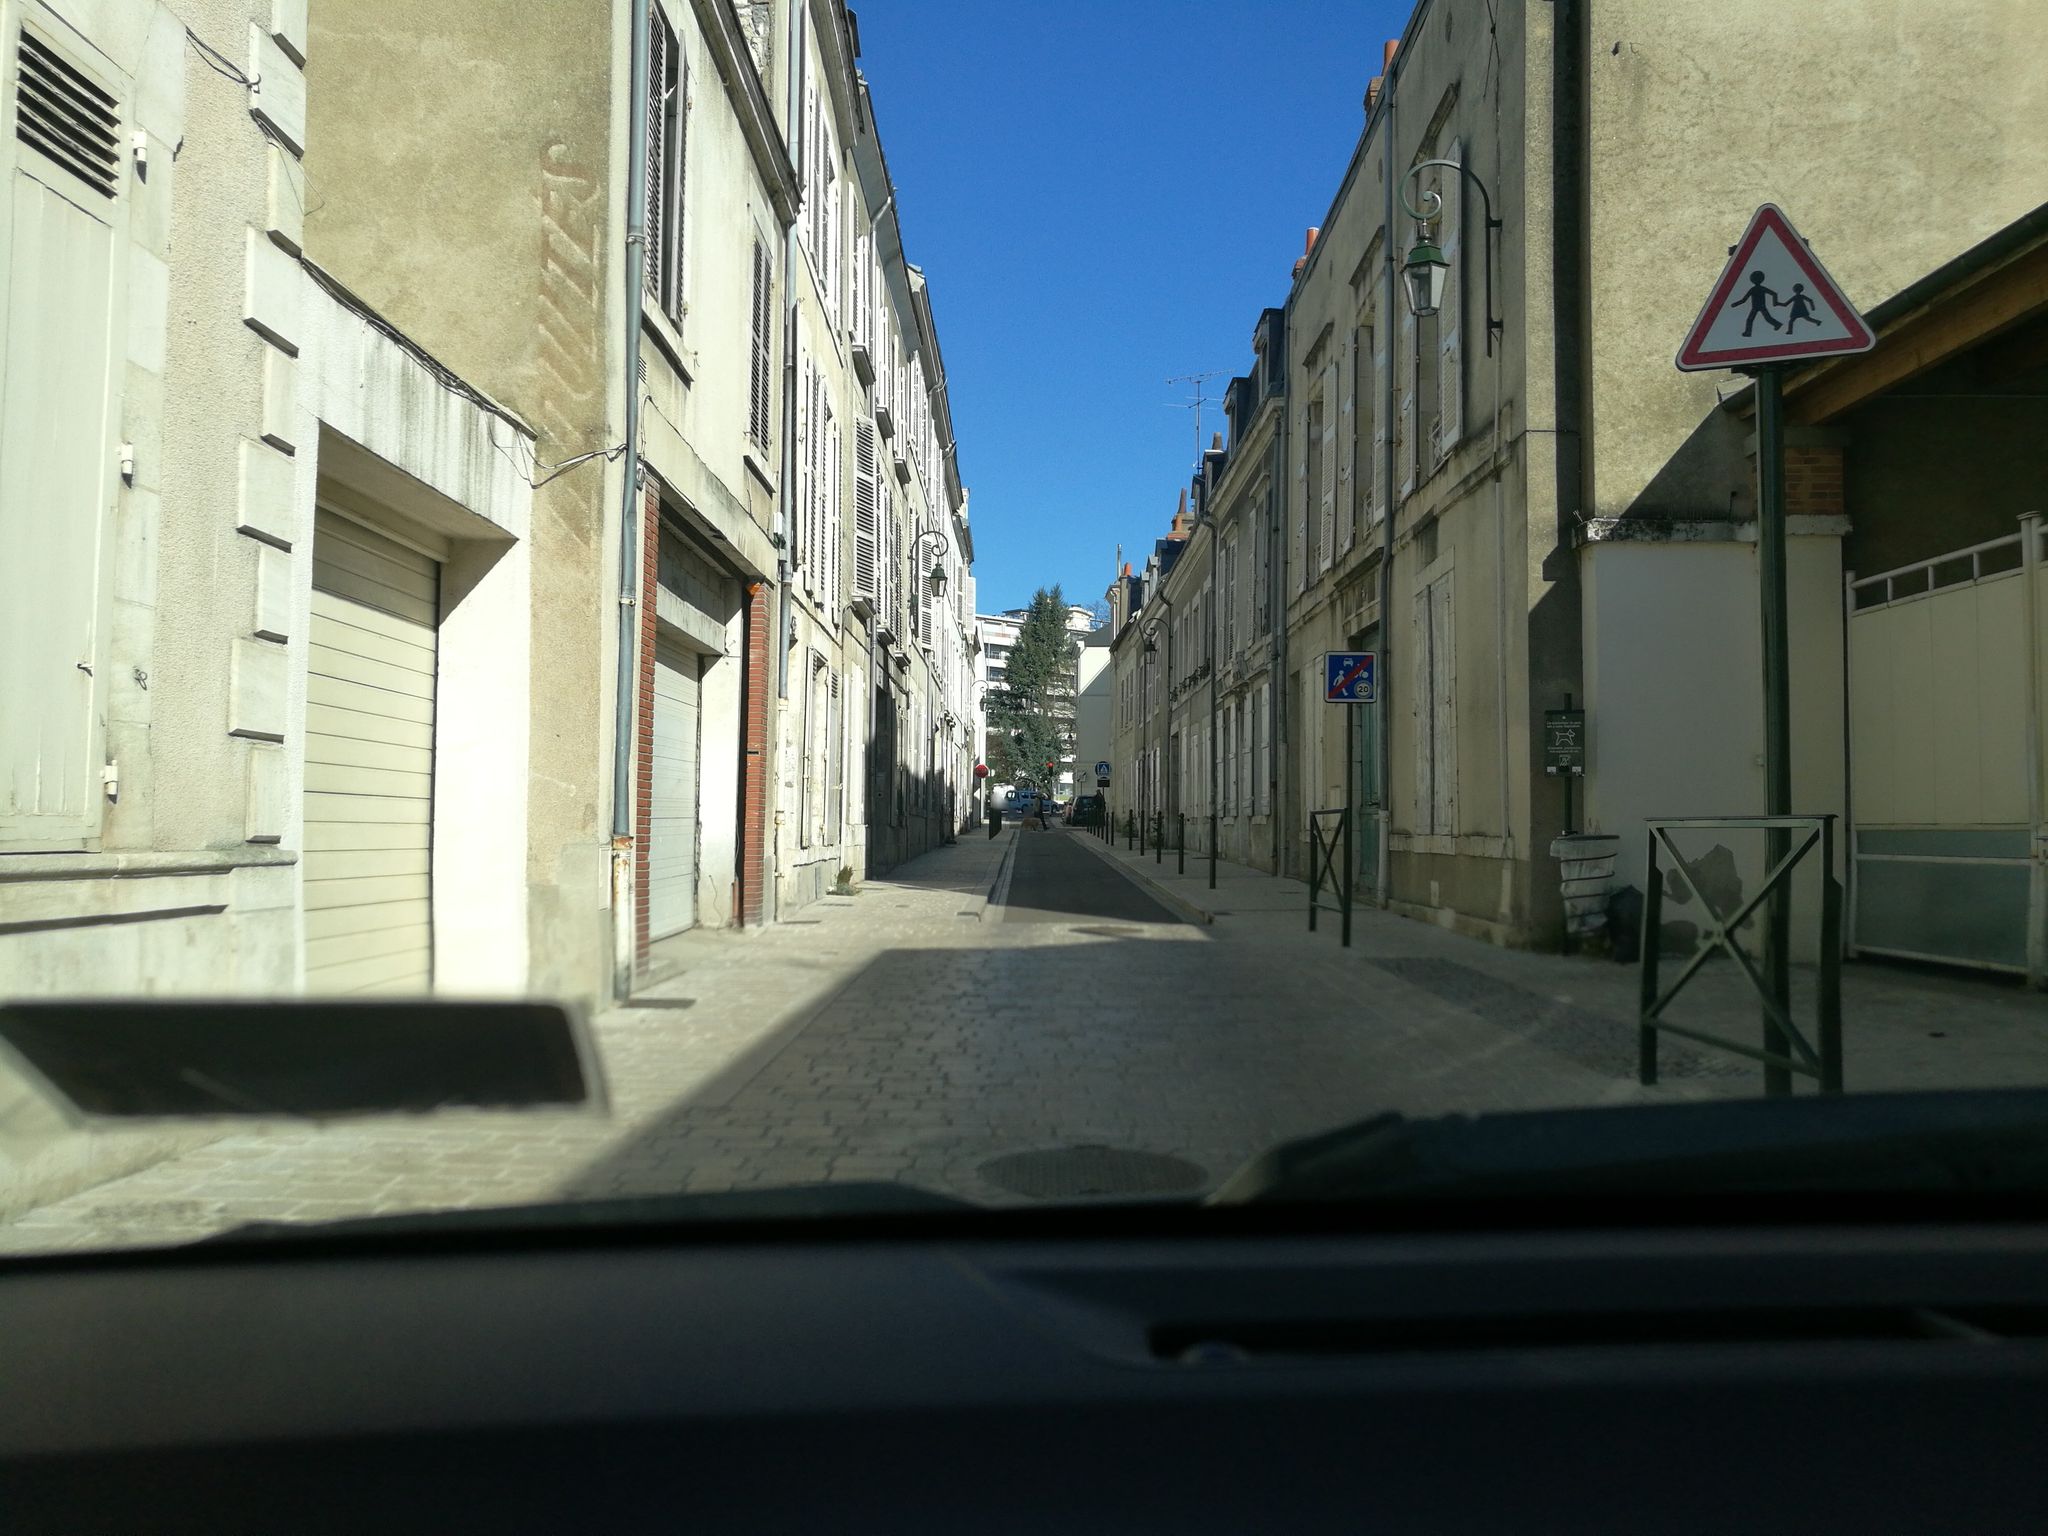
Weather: clear
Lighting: day
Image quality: good
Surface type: driving surface
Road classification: living_street
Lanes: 1
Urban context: urban centre
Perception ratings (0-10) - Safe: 5.94, Lively: 7.3, Beautiful: 3.67, Boring: 7.14, Depressing: 4.52, Wealthy: 5.23